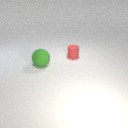
small red rubber cylinder behind large green rubber sphere